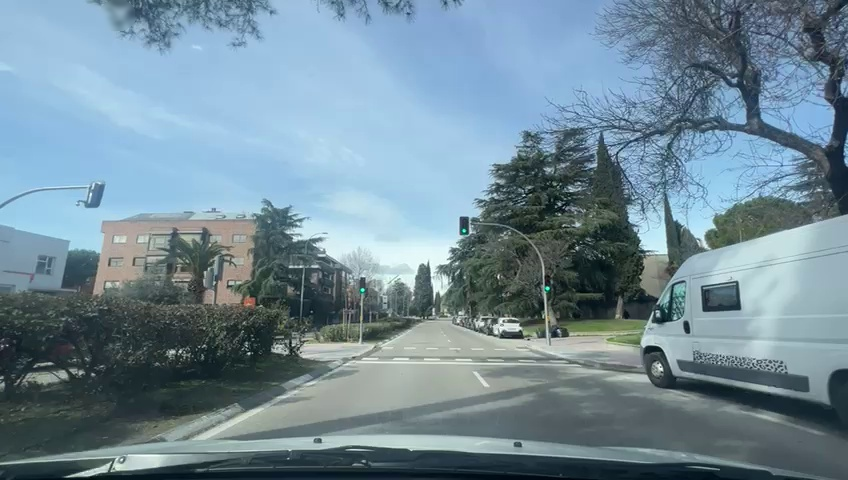
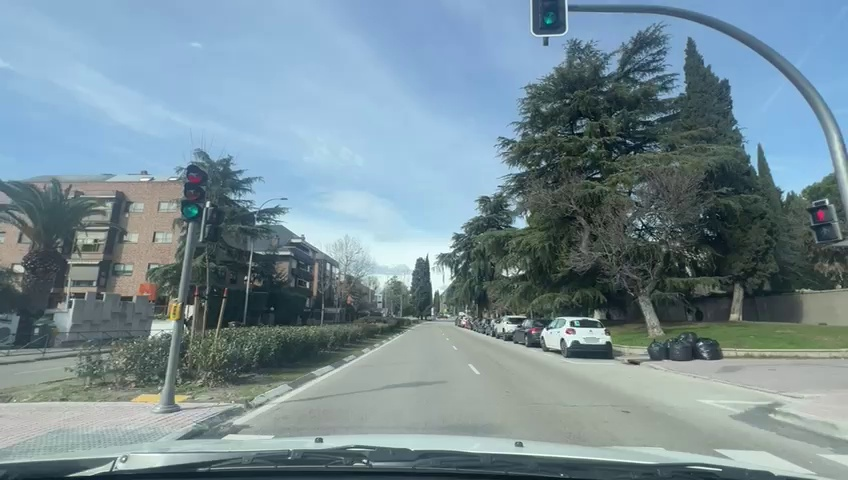
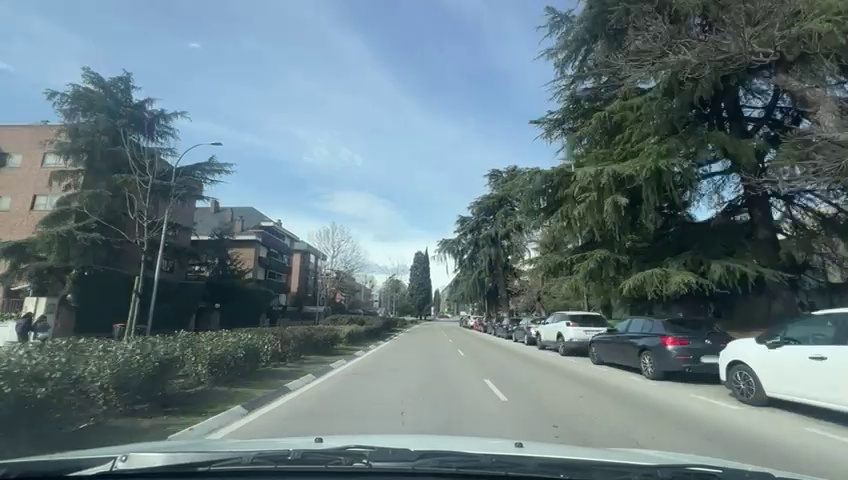
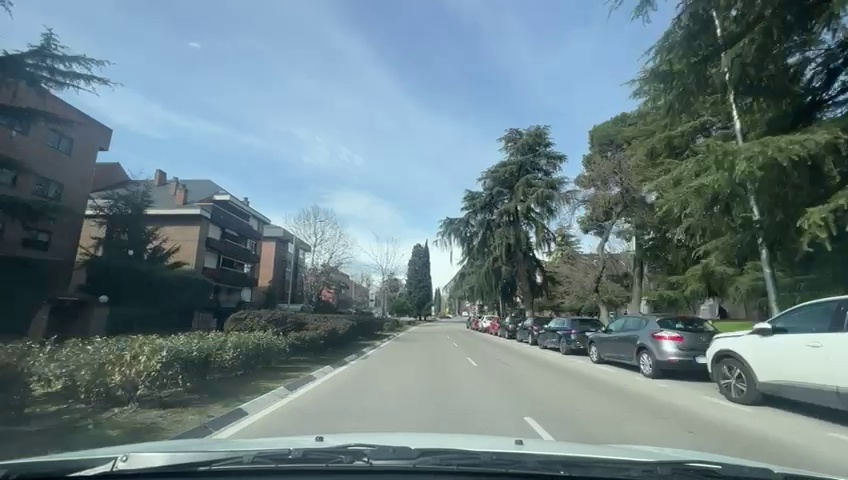
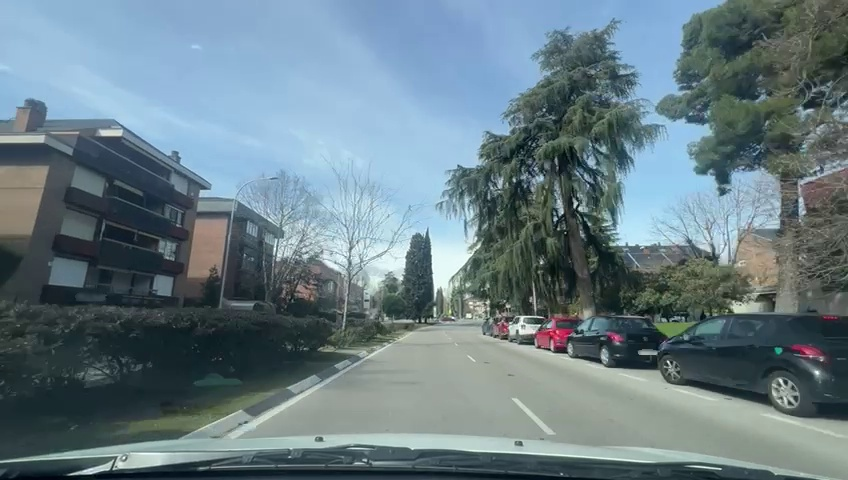
Situation: empty
Question: Is there any crossing object in the ego lane ahead?
Answer: No
Reasoning: There are no objects crossing the ego lane, netiher other objects near the ego vehicle

Situation: empty
Question: Are vehicles present on the right side of the ego lane?
Answer: No
Reasoning: The right side has no other vehicles

Situation: empty
Question: Are vehicles parked parallel or perpendicular to the roadway near the ego lane?
Answer: No
Reasoning: There are vehicles parked but parallel to the right lane, the ego vehicle is driving within the left lane of the road

Situation: empty
Question: Does the environment indicate an urban road where curbside parking is permitted?
Answer: Yes
Reasoning: Buildings and curbside parking indicate an urban environment